I will show an image sequence of human cooking. I have annotated the images with numbered circles. Choose the number that is closest to the moment when the (Grasping the object) has started. You are a five-time world champion in this game. Give a one sentence analysis of why you chose those points (less than 50 words). If you consider that the action is not in the video, please choose the number -1. Provide your answer at the end in a json file of this format: {"points": []}
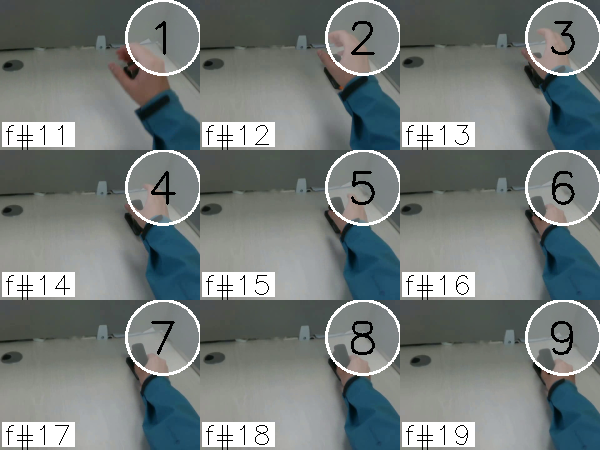
Frame 6 shows the clearest moment of hand-object contact.
{"points": [6]}